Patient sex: F
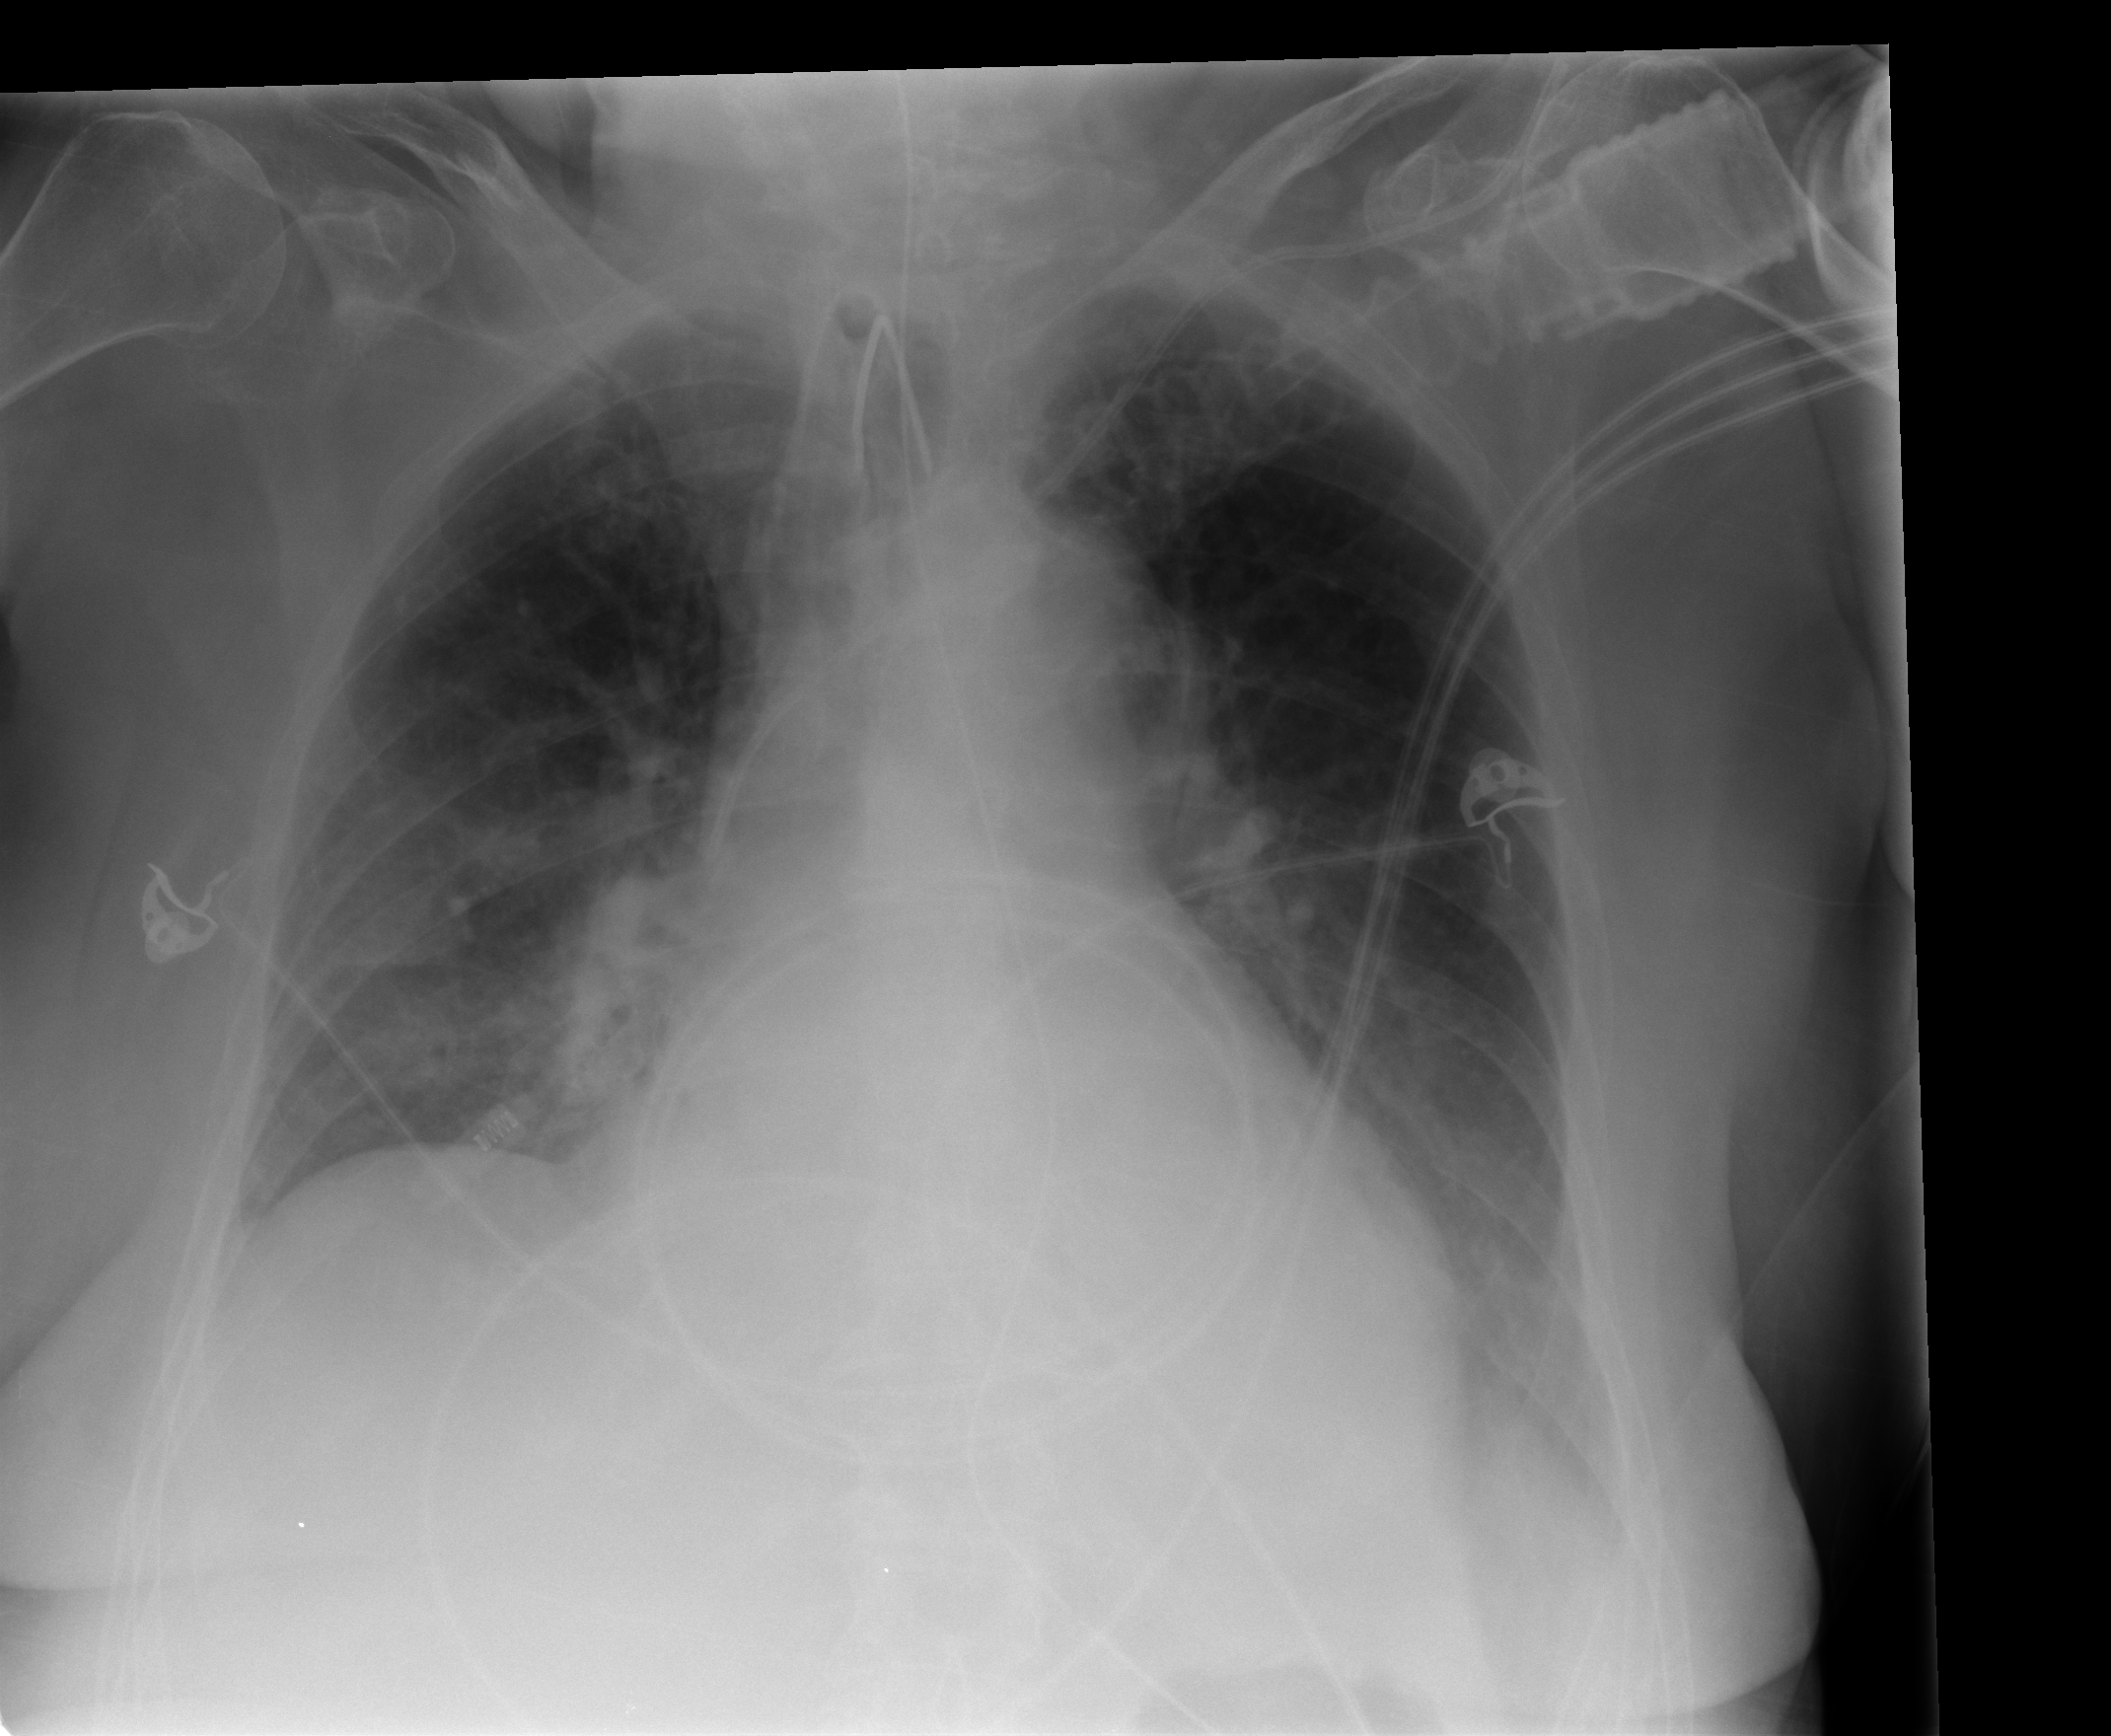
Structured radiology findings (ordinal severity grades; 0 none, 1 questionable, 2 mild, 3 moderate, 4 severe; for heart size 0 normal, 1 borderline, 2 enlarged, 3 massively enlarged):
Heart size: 2
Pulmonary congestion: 2
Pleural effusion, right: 2
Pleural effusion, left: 3
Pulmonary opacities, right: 0
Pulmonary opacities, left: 0
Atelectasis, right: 2
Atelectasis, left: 2